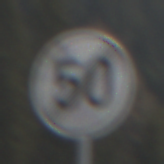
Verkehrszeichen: EndeGeschwindigkeit50
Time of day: Midday
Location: Outdoor (Nature)
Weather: PartlyCloudy
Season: NotSpecified
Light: Natural